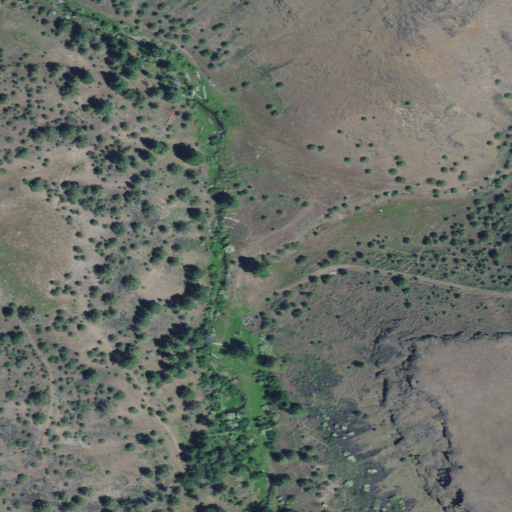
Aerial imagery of valley in Oregon named Coyote Gulch containing shrub, grassland, and evergreen forest